Question: I have been trying to connect to Teradata
'''
Class.forName("com.teradata.jdbc.TeraDriver");
String connectionString = "jdbc:teradata://xxx.xxxxxx.com/database=xxxxxx, tmode=ANSI, charset=UTF8";
String user = "Rocket512";
String password = "aui8mn5";
Connection conn = DriverManager.getConnection(connectionString, user, password);
'''
Got the following
'''
Exception in thread "main" com.teradata.jdbc.jdbc_4.util.JDBCException: [Teradata Database]
[TeraJDBC 14.10.00.17] [Error 8017] [SQLState 28000] The UserId, Password or Account is invalid.
at com.teradata.jdbc.jdbc_4.util.ErrorFactory.makeDatabaseSQLException(ErrorFactory.java:300)
at com.teradata.jdbc.jdbc.GenericLogonController.run(GenericLogonController.java:666)
at com.teradata.jdbc.jdbc_4.TDSession.<init>(TDSession.java:216)
'''
'UnknownHost Exception.'
---
I ran query suggested by @beni23 (thank you)
'''
select *
from dbc.logonoff
where logdate >= date '2013-10-31'
'''
Here is the result that I got

What is 'Bad Password'? I used SQL Assistant with this very password and it works great. Why cannot i connect with Java?
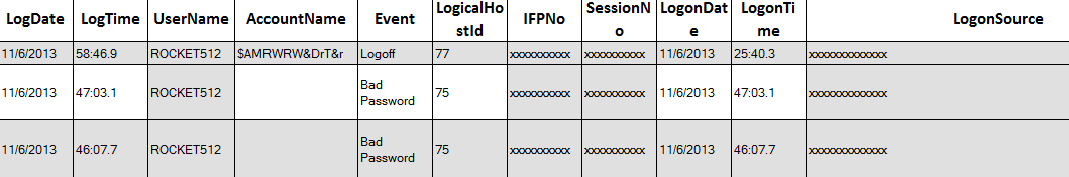
Answer: The following might not give you a solution, but might point you in the right direction. I think you'll want to check the 'dbc.logonoff' table in teradata through a console to make sure that your user is not locked or get an idea whether your driver is hitting teradata.
'''
select *
from dbc.logonoff
where logdate >= date '2013-10-31'
'''